Question: What is the best approach to arrange four views in layout ?
In portrait mode I would like:
On screen rotation to landscape I would like to change layout with animation to <URL>
How I should to arrange these views ? I'm thinking about 2 'LinearLayout's' and to change after roatation to one 'LinearLayout' with horizontal orientation.. Or 'GridLayout' ?
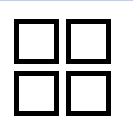
Answer: I would provide two layout files. The portrait has 3x LinearLayout
'''
v
-h
-h
'''
and landscape just one horizontal.
In terms of performance you should not fear a difference.